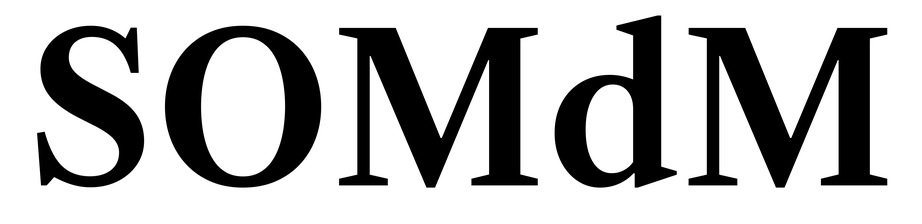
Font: LibreCaslonText_SemiBold